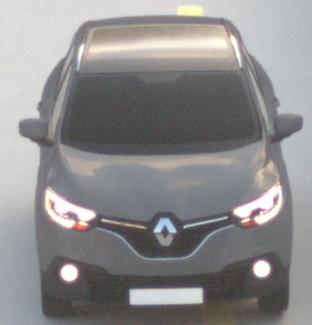
Make: Renault
Model: Kadjar ENERGY TCe 130
Detailed model: Kadjar
Model produced from: 2015/05
Model produced until: 2018/08
Doors: 5
Color: gray
Road condition: dry road
Daytime: sunrise or sunset
Contrast: low contrast